Question: I have following HTML for a heading. The '.left' and '.right' are empty spans. I have specific width for the .left and but the '.text' width is not always same. I want to set the background for the .left (fixed width) and the '.right'. The '.right' should get all the remaining space in the parent element (h1). How that can be done?
'''
<h1>
<span class="left"></span>
<span class="text">Text</span>
<span class="right"></span>
</h1>
'''
I'm trying following CSS which does not work:
'''
.left{
background: yellow;
width: 30px;
height: 20px;
display: inline-block;
}
.right{
display: inline-block;
background: blue;
}
'''
Here's the JSFiddle link:
<URL>
Here's what I'm trying to get:
The idea is to set a background image in h1 except the '.text' span and the problem is that I can not set the background for the .text, otherwise it would be easier.
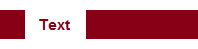
Answer: if i interpret your image correct .. this is the answer <URL>
'''
h1{
border: 1px solid red;
position: relative;
}
.left{
background: yellow;
width: 30px;
height: 20px;
display: inline-block;
}
.right{
display: inline-block;
background: blue;
position: absolute;
z-index: 99;
height: 20px;
width: 100%;
}
.text {
height: 20px;
width: 150px;
display: inline-block;
position: relative;
z-index; 101;
}
'''
ok, then use layers .. with z-index and positioning